Field crop: tomato
Growth stage: 1
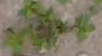
Species: portulaca